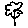
Label: tree